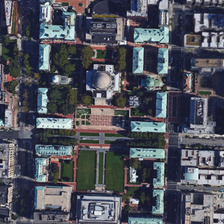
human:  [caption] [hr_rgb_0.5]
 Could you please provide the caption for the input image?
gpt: many buildings and some green trees are in a school .

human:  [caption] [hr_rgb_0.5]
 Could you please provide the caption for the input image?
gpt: many buildings and some green trees are in a school .

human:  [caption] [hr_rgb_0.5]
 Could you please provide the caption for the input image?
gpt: many buildings and some green trees are in a school .

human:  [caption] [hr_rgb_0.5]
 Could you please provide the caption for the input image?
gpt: many buildings and some green trees are in a school .

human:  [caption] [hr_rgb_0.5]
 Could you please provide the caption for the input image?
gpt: many buildings and some green trees are in a school .